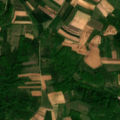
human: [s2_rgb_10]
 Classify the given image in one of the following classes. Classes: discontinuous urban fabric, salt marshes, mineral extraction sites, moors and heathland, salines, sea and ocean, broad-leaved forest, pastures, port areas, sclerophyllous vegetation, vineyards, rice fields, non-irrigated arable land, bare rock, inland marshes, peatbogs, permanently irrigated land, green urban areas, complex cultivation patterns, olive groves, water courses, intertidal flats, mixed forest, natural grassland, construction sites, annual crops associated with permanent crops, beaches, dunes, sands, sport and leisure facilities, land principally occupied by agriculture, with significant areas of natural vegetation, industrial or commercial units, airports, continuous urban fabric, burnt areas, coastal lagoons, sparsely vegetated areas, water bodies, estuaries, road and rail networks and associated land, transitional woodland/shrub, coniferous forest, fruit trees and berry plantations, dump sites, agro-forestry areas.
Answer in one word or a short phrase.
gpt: discontinuous urban fabric, non-irrigated arable land, complex cultivation patterns, land principally occupied by agriculture, with significant areas of natural vegetation, broad-leaved forest